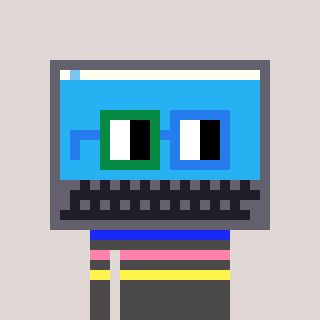
a pixel art character with square green and blue glasses, a laptop-shaped head and a grayscale-colored body on a warm background